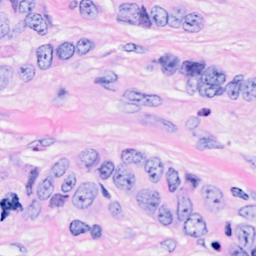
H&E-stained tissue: Breast